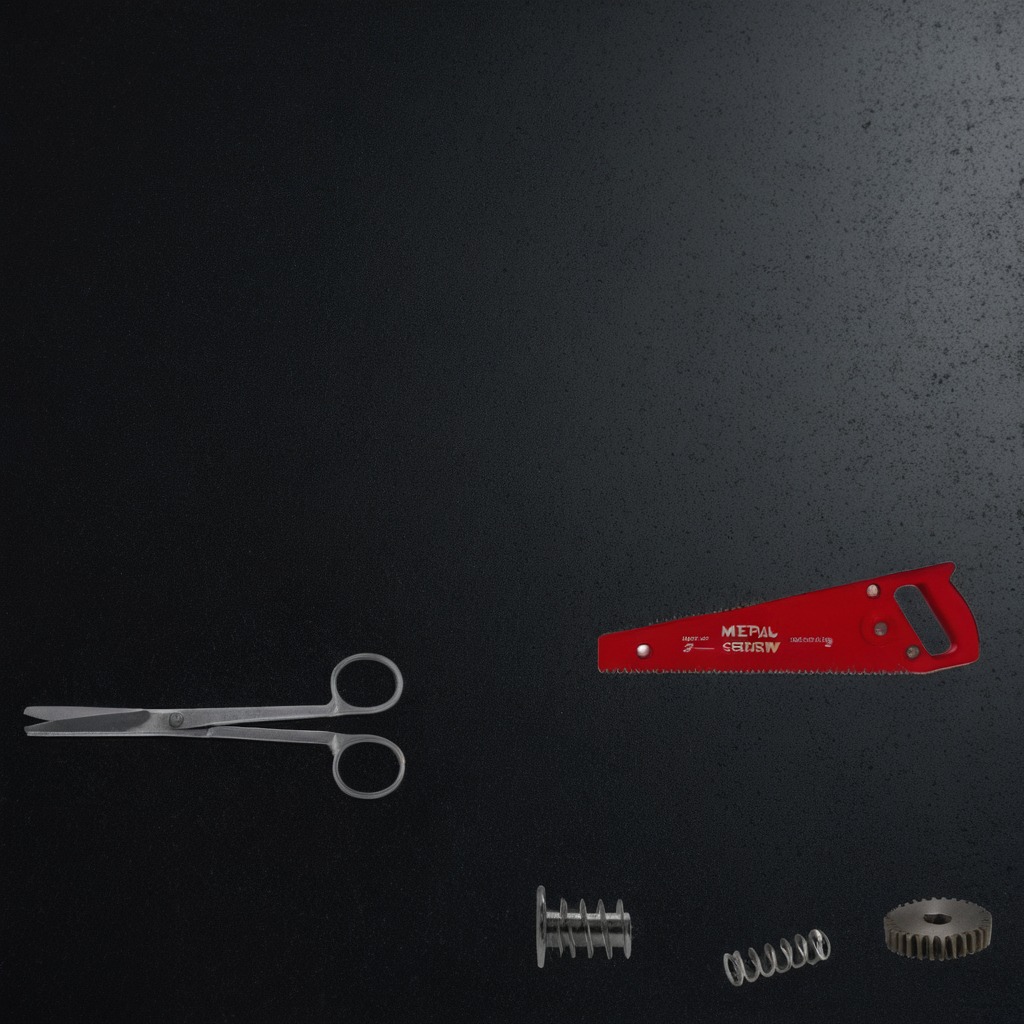
A steel gear with teeth, a metal machine screw, a coiled metal spring, a handheld metal saw, and a pair of scissors are lying on the clean granite tabletop inside a workshop at night dim ambient light soft shadows worn but beneath the mat.